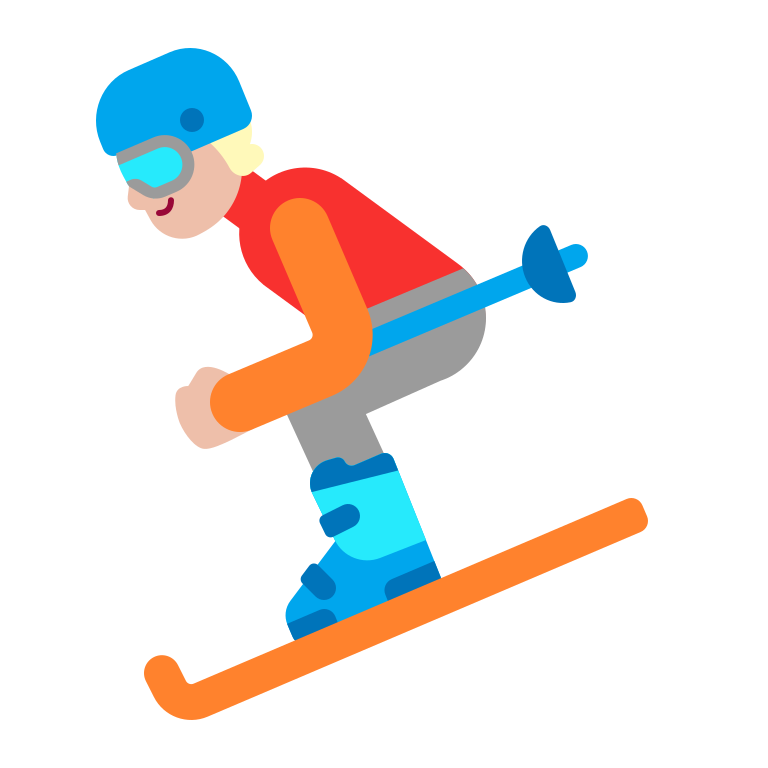
skier flat  light